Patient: sex M, age 54
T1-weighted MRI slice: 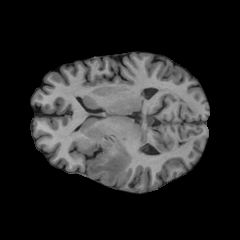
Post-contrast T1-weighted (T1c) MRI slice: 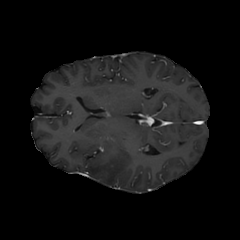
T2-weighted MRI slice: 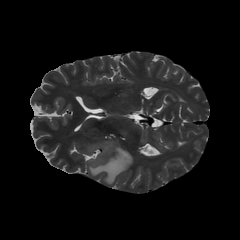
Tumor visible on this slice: yes
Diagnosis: Glioblastoma, IDH-wildtype
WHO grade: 4